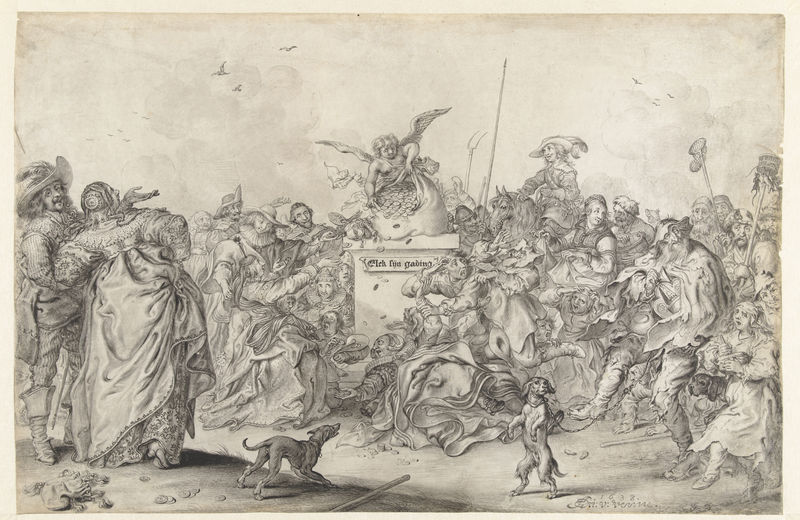
Titel: Menigte rond een putto met een geldzak op een sokkel
Künstler: Adriaen Pietersz. van de Venne
Standort: Amsterdam
Institution: Rijksmuseum
Schlagwörter: crowd, fight, men, people, soldiers, white, women, black, discussion, gold, group, print, angel, angels, horses, man, rubens, sky, struggle, girl, child, prince, drawing, black and white, cap, animals, dog, dogs, etching, hats, birds, boots, devil, french, saint, monument, statue, wings, children, cherub, festival, mann, monet, renaissance, jesus, engraving, pencil, angles, war, horse, christ, dutch, money, pointing, rich, gesture, stick, hatching, dancing, engel, spears, angle, hund, text, kleid, coins, spear, pitchfork, peoples, vögel, horseback, weapons, net, crazy, mob, joy, reaching, marching, trick, geld, podest, gesturing, mens, hind legs, growd, 1632, drawong, chien, chein, pickfork